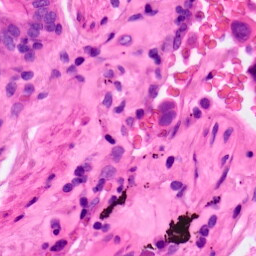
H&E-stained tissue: Lung